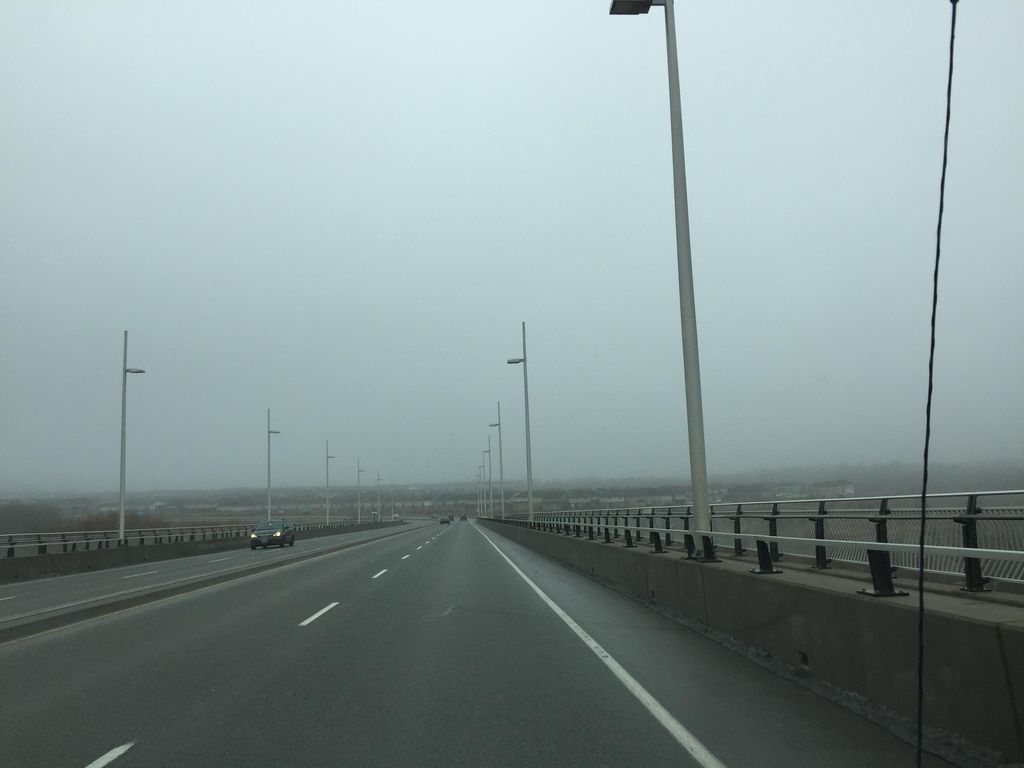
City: kitchener-waterloo